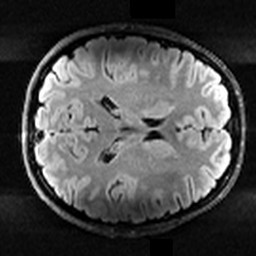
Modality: T2w
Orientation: axial
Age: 25
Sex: female
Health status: healthy
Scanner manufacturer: ge
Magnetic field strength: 3 T
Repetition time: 12 s
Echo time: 0.09318 s